Question: I have a large ( 36k vertices, 50k edges ) weighted bimodal bipartite graph and I would like to generate a projection that not only count the neighbors like the default weighted implementation but also sum the weights on the edges. You can think of it as a bipartite graph containing black vertices and blue vertices, where I want to conserve the original graph weights when there are only blue vertices.

The implementations I came across keep the orange value, I am interested on the red one (or hopefully get a bi-weighted projection).
I've looked so far in igraph, networkx and python-tool but in so far I only observed the projection counting the amount of edges.
<URL>.
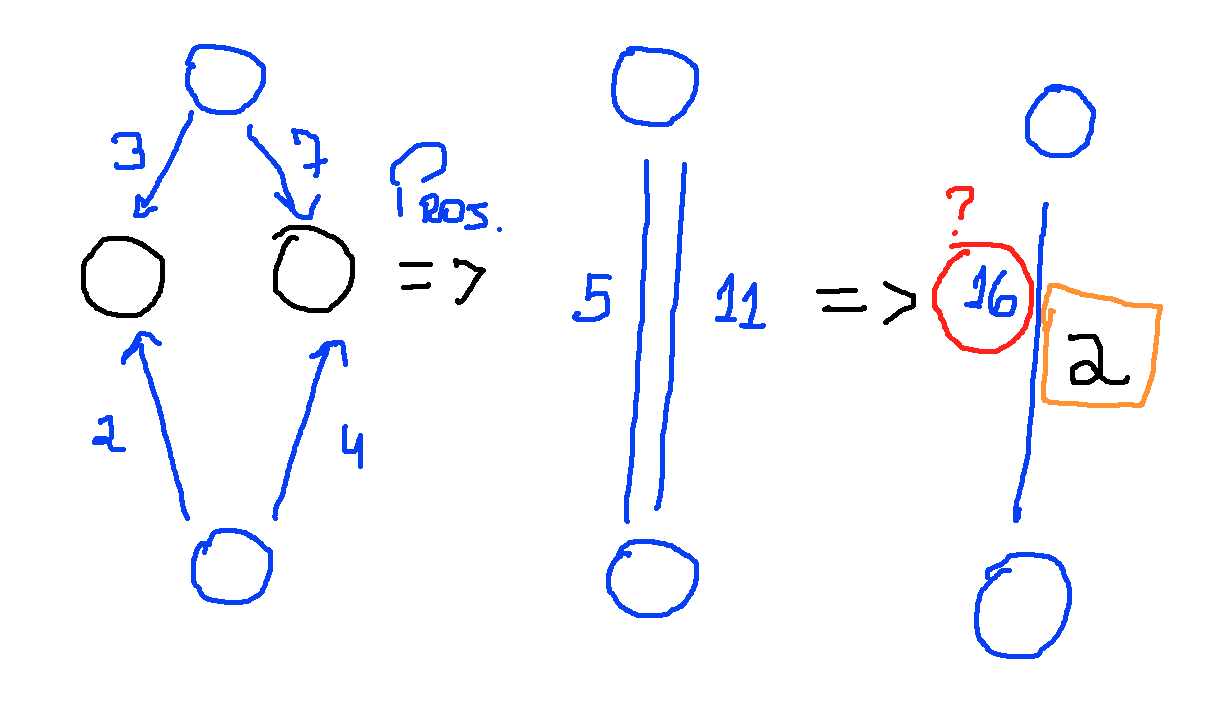
Answer: There is an example in the documentation you reference at <URL> of how to do exactly this.
It goes like this:
'''
import networkx as nx
from networkx.algorithms import bipartite
edges = [('A1','B1',3),
('A1','B2',7),
('A2','B1',2),
('A2','B2',4),
]
B = nx.Graph()
B.add_weighted_edges_from(edges)
def my_weight(G, u, v, weight='weight'):
w = 0
for nbr in set(G[u]) & set(G[v]):
w += G.edge[u][nbr].get(weight, 1) + G.edge[v][nbr].get(weight,1)
return w
G = bipartite.generic_weighted_projected_graph(B, ['A1', 'A2'], weight_function=my_weight)
print G.edges(data=True)
'''
output
'''
[('A1', 'A2', {'weight': 16})]
'''